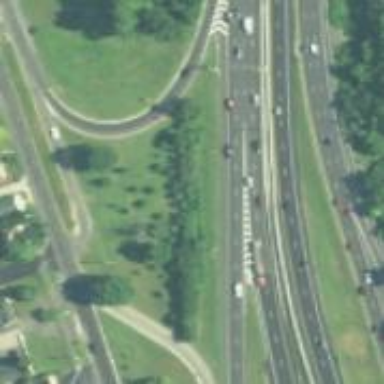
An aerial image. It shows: Motorway with junction.